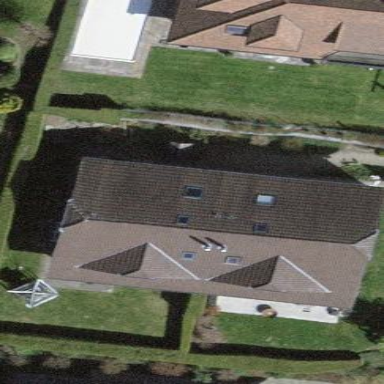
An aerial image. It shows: Simple and straightforward house.